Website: lowes
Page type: billing-address
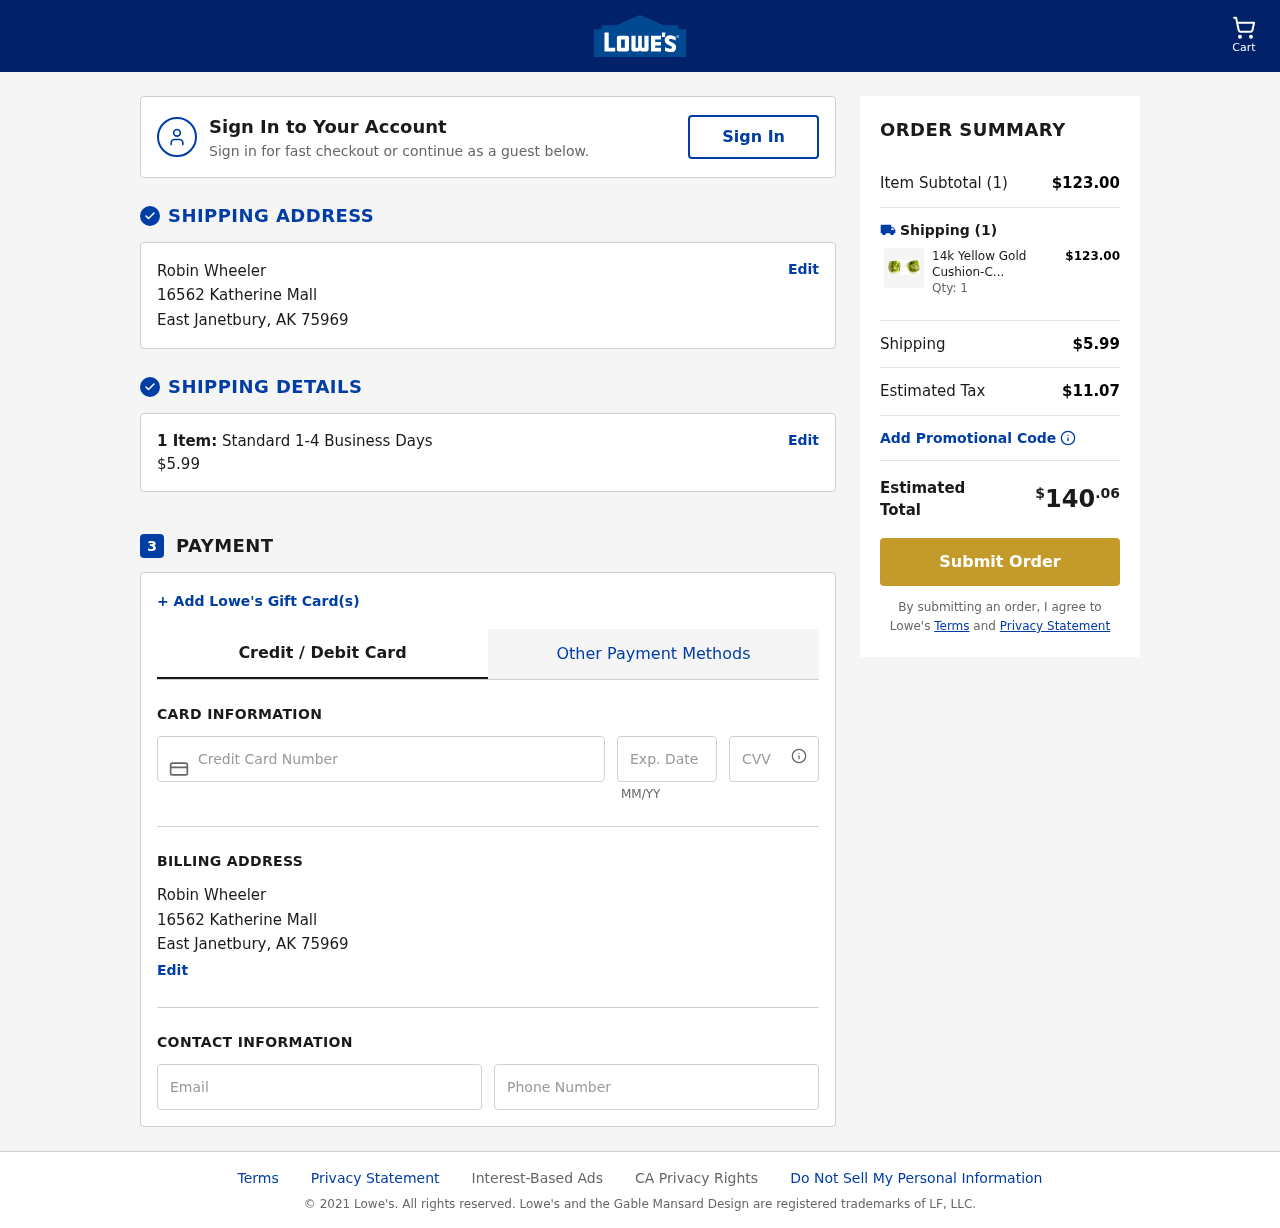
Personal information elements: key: PII_CARD_CVV
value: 126
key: PII_CARD_EXPIRY
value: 02/26
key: PII_CARD_NUMBER
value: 4790 9298 5492 4483
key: PII_CITY
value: East Janetbury
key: PII_EMAIL
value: robinwheeler@hotmail.com
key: PII_FULLNAME
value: Robin Wheeler
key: PII_PHONE
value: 6827565379
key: PII_POSTCODE
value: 75969
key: PII_STATE_ABBR
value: AK
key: PII_STREET
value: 16562 Katherine Mall
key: PII_FULLNAME2
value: Robin Wheeler
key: PII_CITY2
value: East Janetbury
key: PII_STATE_ABBR2
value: AK
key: PII_POSTCODE_FULL
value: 75969
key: PII_POSTCODE_NUMERIC
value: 75969
Product elements: key: PRODUCT1_NAME
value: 14k Yellow Gold Cushion-Cut Checkerboard Peridot Stud Earrings (8mm)
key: PRODUCT1_PRICE
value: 123
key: PRODUCT1_QUANTITY
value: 1
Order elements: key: ORDER_NUM_ITEMS
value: Cart
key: ORDER_NUM_ITEMS
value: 1 Item:
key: ORDER_NUM_ITEMS
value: Item Subtotal (1)
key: ORDER_SHIPPING_COST
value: $5.99
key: ORDER_SUBTOTAL
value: $123.00
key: ORDER_TAX
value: $11.07
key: ORDER_TOTAL
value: $140.06